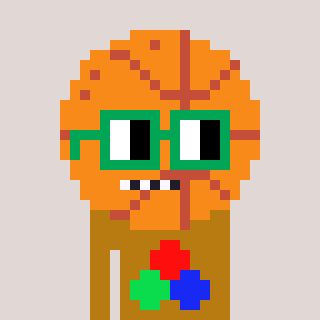
a pixel art character with square green glasses, a basketball-shaped head and a gold-colored body on a warm background